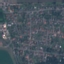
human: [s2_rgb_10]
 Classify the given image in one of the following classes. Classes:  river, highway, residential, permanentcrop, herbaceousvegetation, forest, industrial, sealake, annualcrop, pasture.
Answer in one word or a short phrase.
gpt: Residential